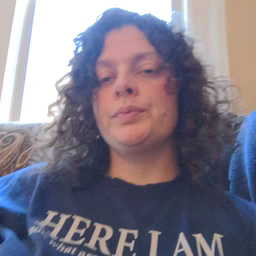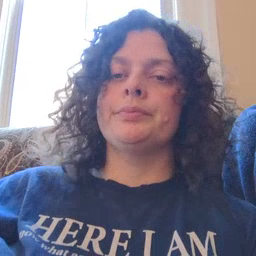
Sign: wait